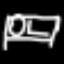
Label: bed